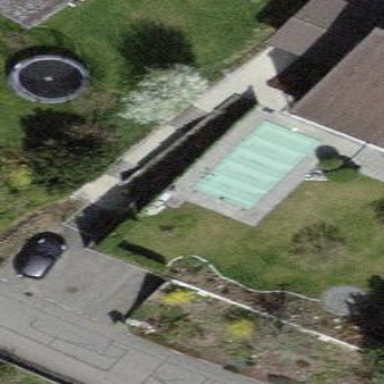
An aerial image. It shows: Swimming pool located in leisure land.